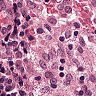
Metastatic tissue present: no